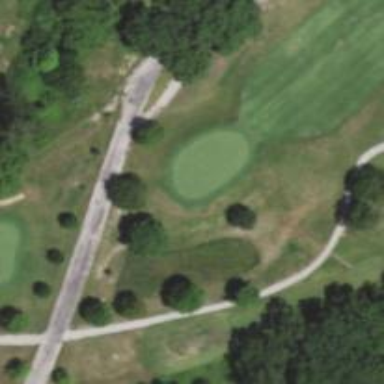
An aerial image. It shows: Golf course surrounded by greenery.